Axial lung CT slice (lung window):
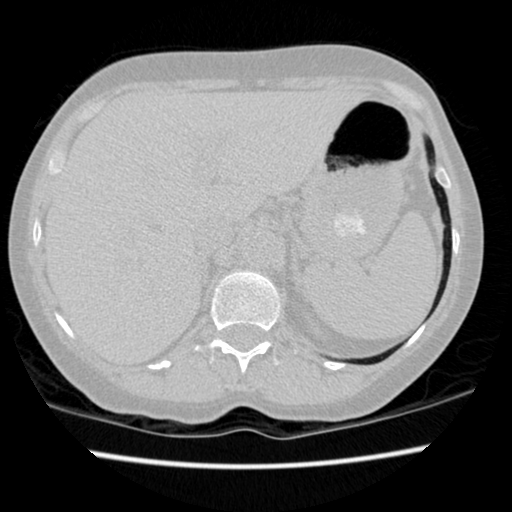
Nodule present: no